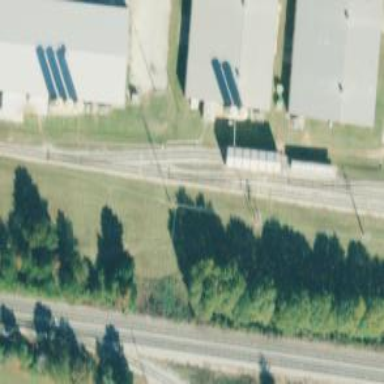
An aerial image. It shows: Rail spur service.